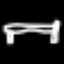
Label: bed